Interaction volume radius: 5 \u00c5
Interaction volume height: 10 \u00c5
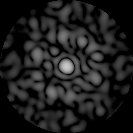
Disorder parameter: 0.7768